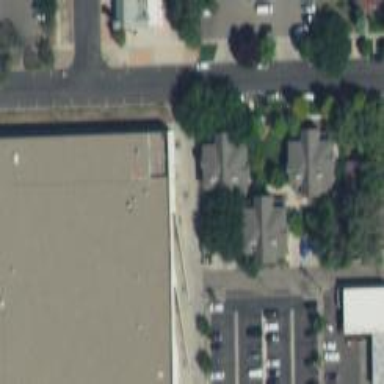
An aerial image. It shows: Building with flat roof.